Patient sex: M
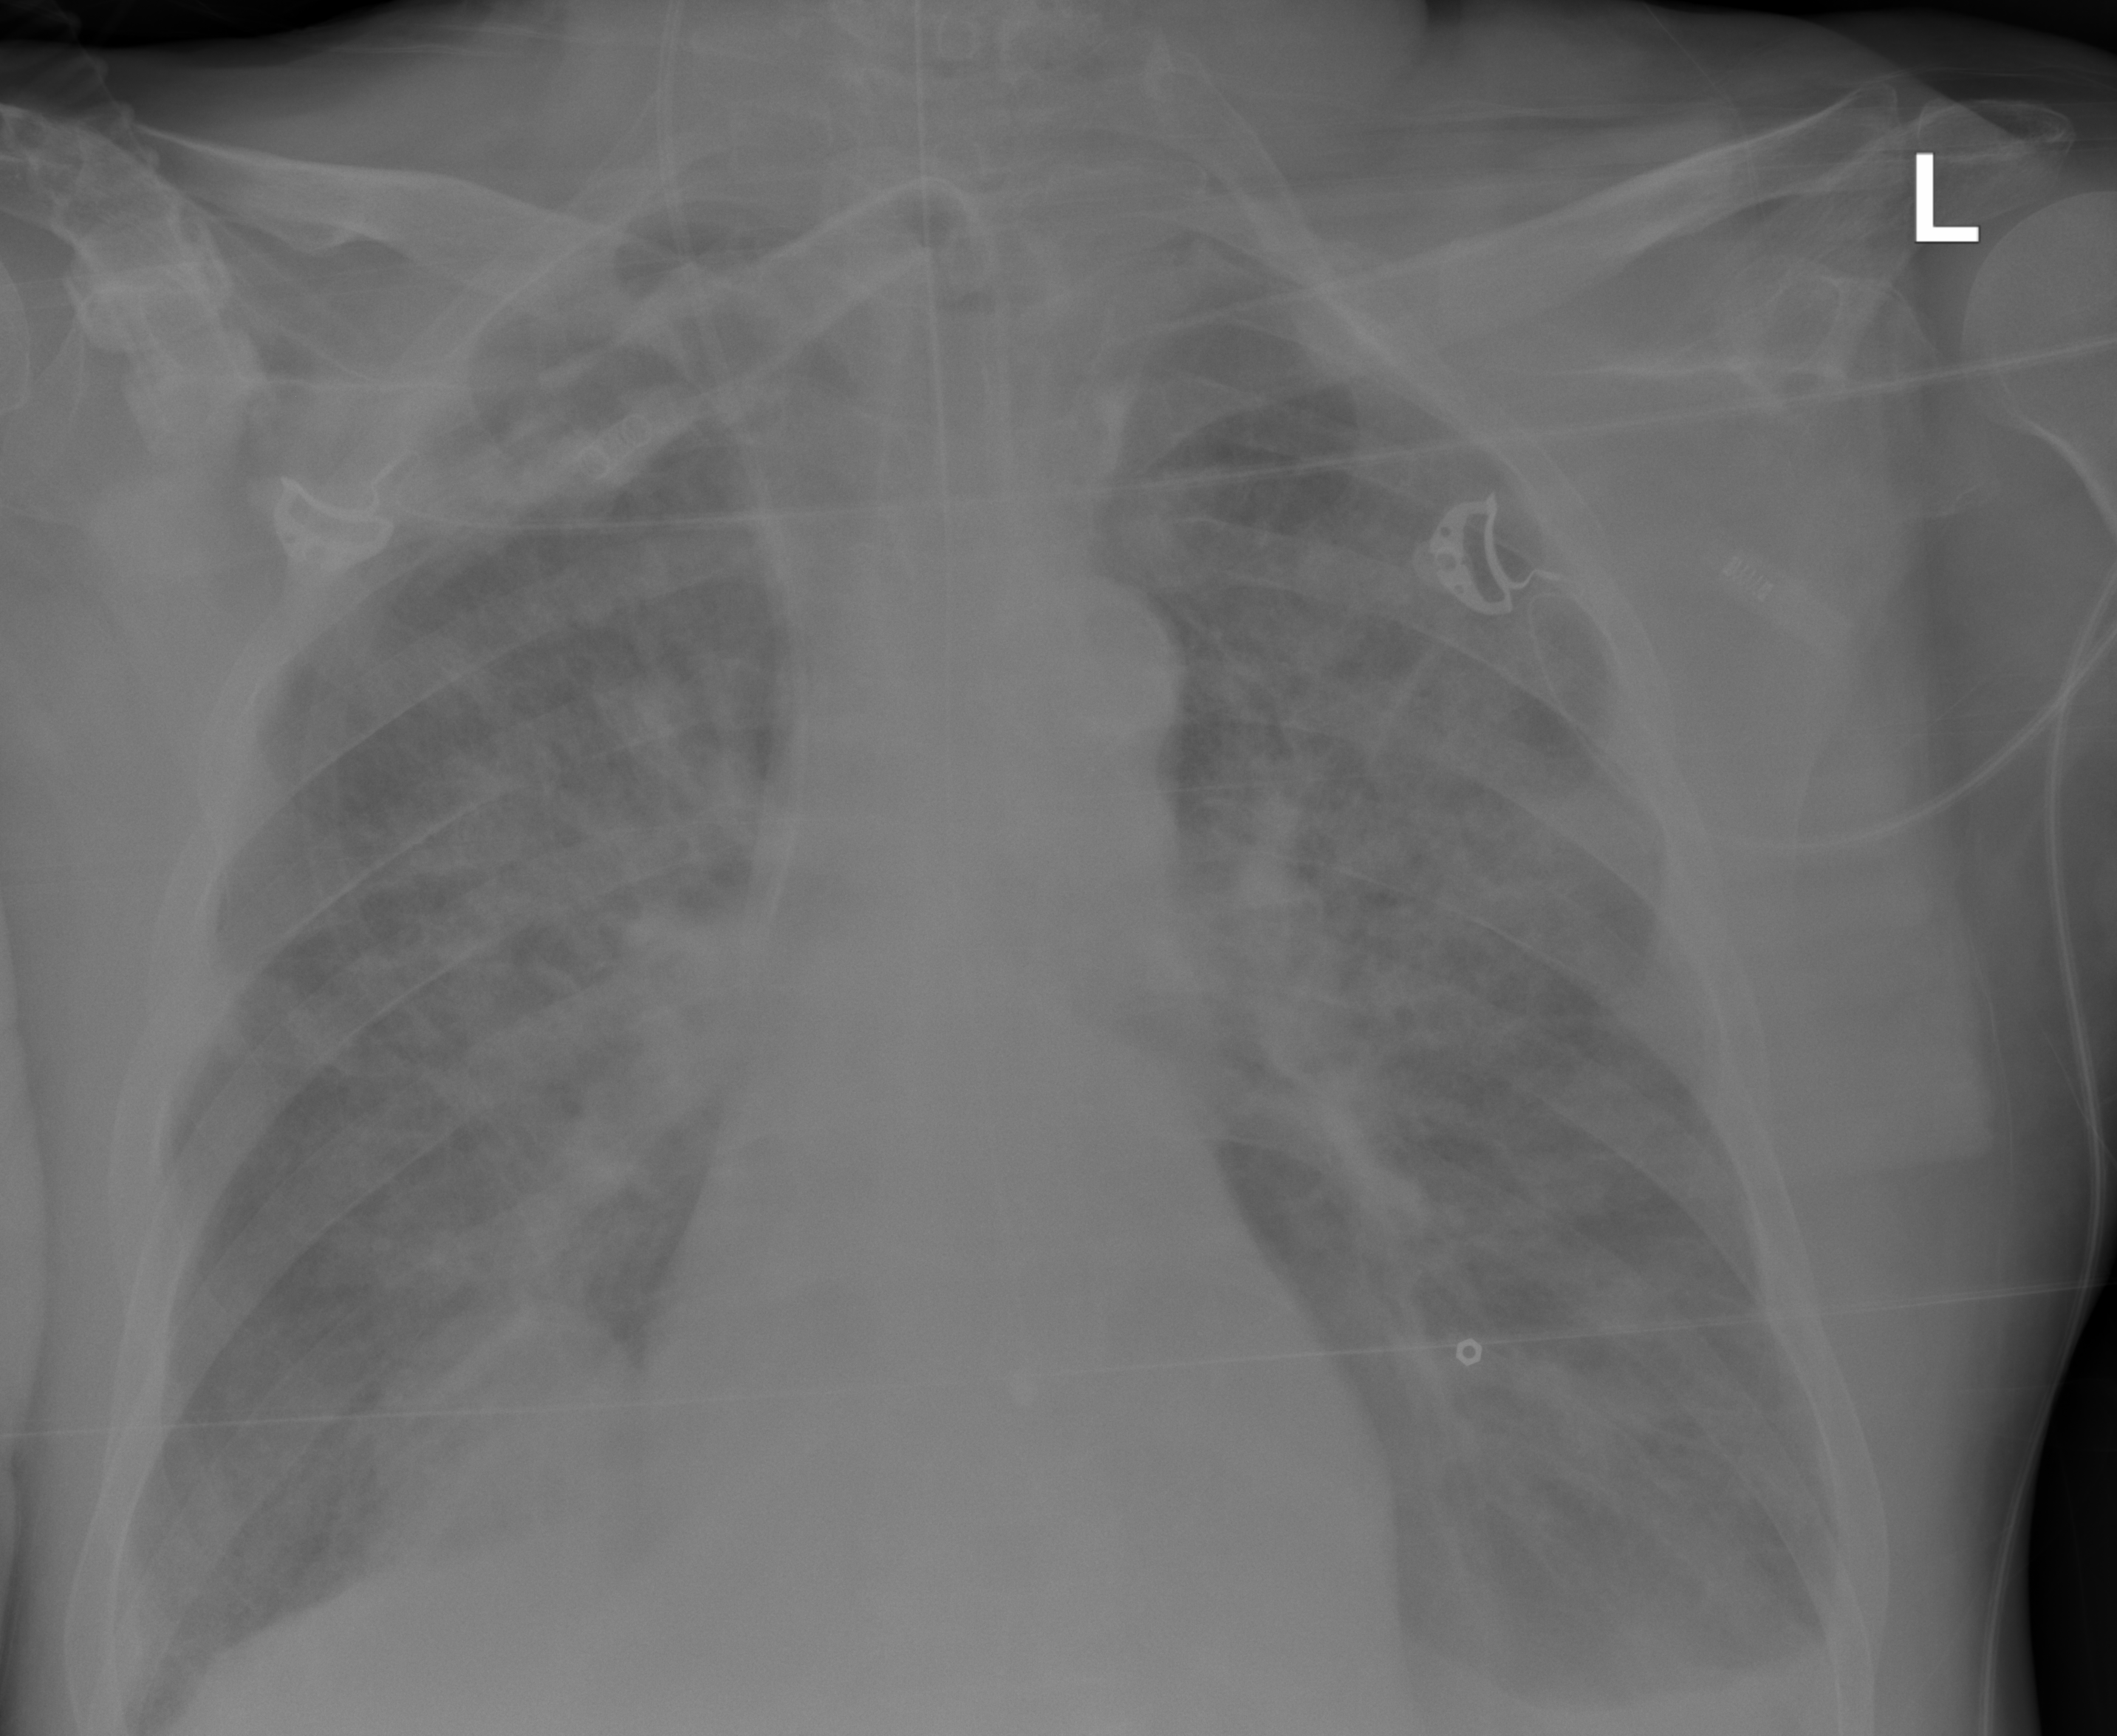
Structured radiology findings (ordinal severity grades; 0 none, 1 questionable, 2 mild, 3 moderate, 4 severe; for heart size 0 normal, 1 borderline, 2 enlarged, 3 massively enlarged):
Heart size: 0
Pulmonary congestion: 0
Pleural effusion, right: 0
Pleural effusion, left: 2
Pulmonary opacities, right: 3
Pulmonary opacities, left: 3
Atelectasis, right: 2
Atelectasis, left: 2